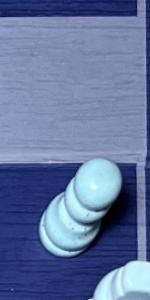
Label: Pawn_White